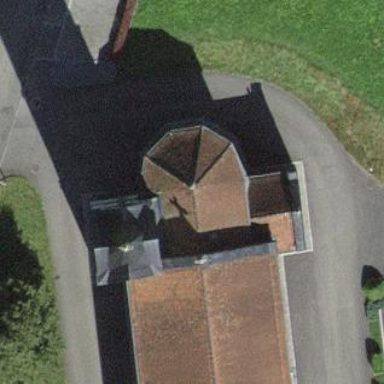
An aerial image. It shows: Building featuring pyramidal roof made of roof tiles.